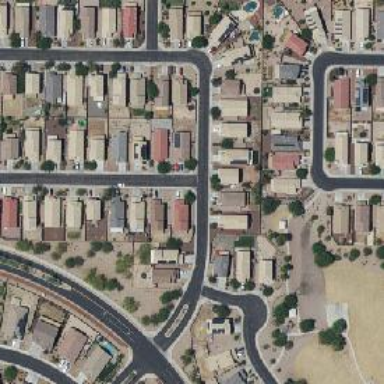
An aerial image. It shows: Residential road.